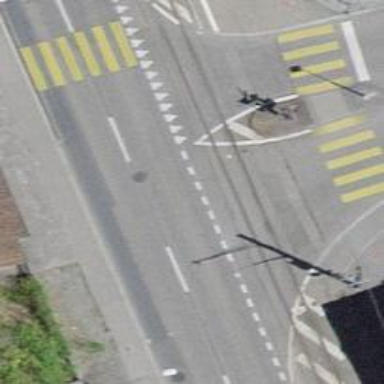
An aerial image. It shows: Railway level crossing.